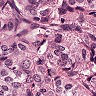
Metastatic tissue present: yes